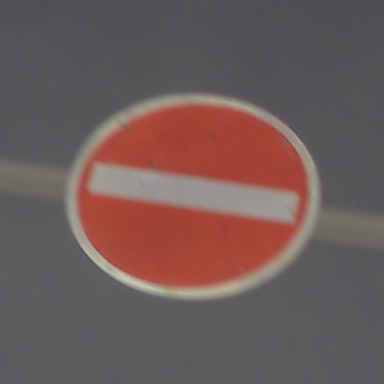
Verkehrszeichen: VerbotDerEinfahrt
Umgebung: Outdoor, Urban
Tageszeit: Night
Wetter: PartlyCloudy
Licht: Artificial
Jahreszeit: NotSpecified
Kontrast: HighContrast